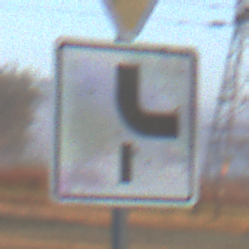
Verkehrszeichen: VerlaufVorfahrtsstrasse10
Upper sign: VorfahrtGewaehren
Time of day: Dawn
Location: Outdoor (Nature)
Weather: Clear
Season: NotSpecified
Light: Natural